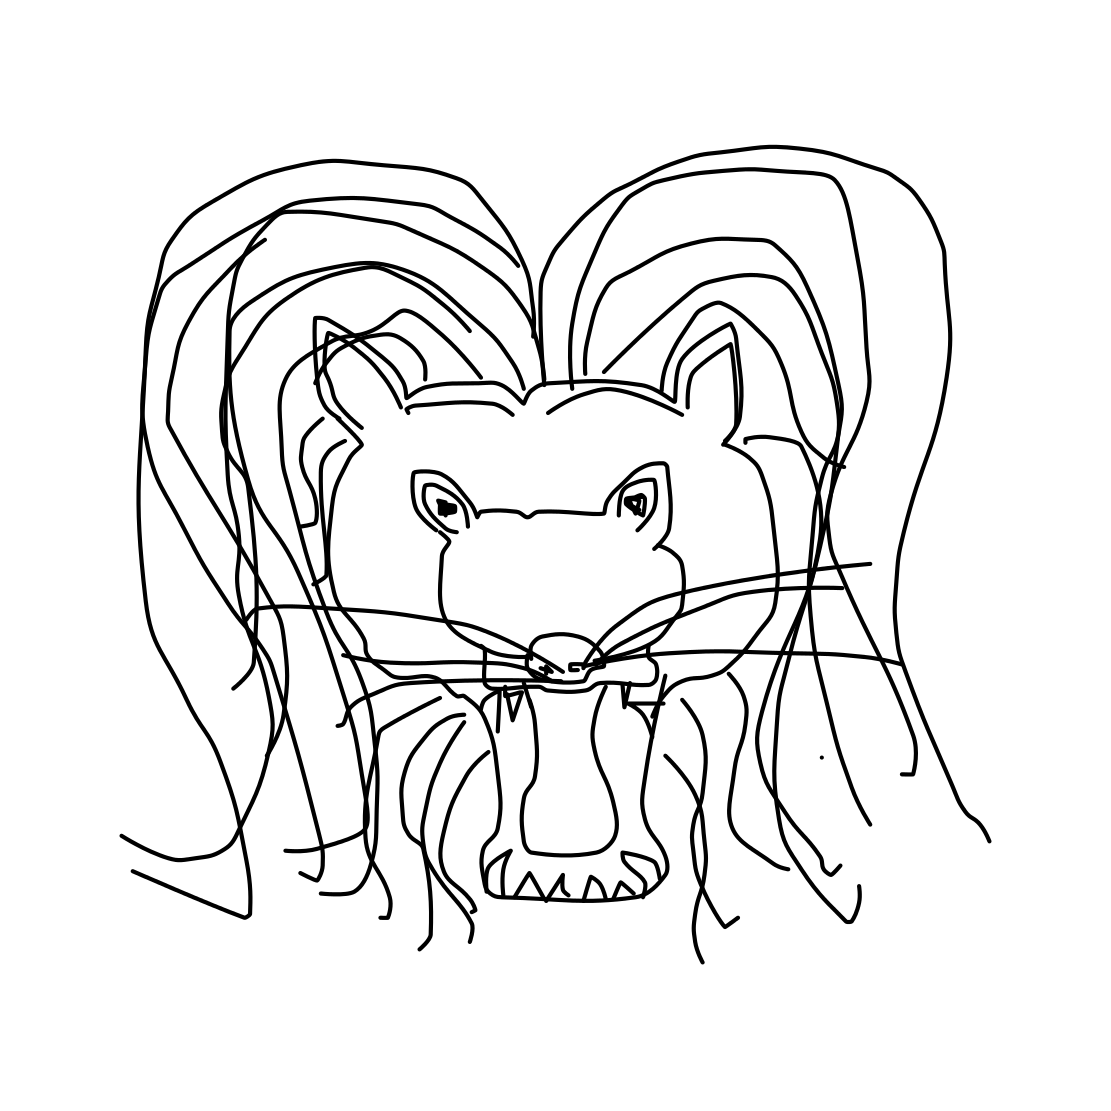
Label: lion